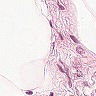
Metastatic tissue present: no